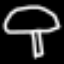
Label: mushroom